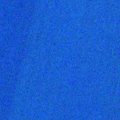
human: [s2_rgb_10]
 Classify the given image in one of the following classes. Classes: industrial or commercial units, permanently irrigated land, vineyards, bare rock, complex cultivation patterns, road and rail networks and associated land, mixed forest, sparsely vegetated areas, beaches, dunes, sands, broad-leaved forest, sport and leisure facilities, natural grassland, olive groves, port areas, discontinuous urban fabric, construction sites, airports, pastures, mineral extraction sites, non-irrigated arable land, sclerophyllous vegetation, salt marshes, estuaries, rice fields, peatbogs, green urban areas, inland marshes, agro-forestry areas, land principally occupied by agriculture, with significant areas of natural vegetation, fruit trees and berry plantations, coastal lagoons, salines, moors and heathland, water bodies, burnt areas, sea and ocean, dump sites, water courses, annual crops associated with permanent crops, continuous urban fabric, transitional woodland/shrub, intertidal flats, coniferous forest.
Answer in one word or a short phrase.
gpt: sea and ocean